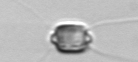
Label: Chaetoceros_didymus